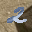
Label: 2